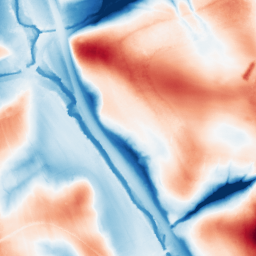
Category: edge_preserving
Decomposition family: guided
Decomposition parameters: radius: 32
eps: 0.01
Upsampling method: sinc_hamming
Upsampling parameters: scale: 2
kernel_size: 8
Upsampling scale: 2